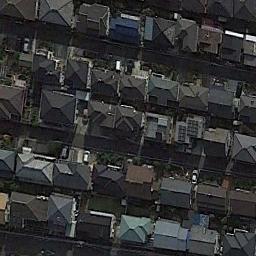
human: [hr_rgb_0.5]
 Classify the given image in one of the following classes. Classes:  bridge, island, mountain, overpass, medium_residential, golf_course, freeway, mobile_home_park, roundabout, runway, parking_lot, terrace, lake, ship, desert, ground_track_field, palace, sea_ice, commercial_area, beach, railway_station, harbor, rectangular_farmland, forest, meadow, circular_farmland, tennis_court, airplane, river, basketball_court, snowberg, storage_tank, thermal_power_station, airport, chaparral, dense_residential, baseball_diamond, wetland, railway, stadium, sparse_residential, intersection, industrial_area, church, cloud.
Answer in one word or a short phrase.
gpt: dense_residential